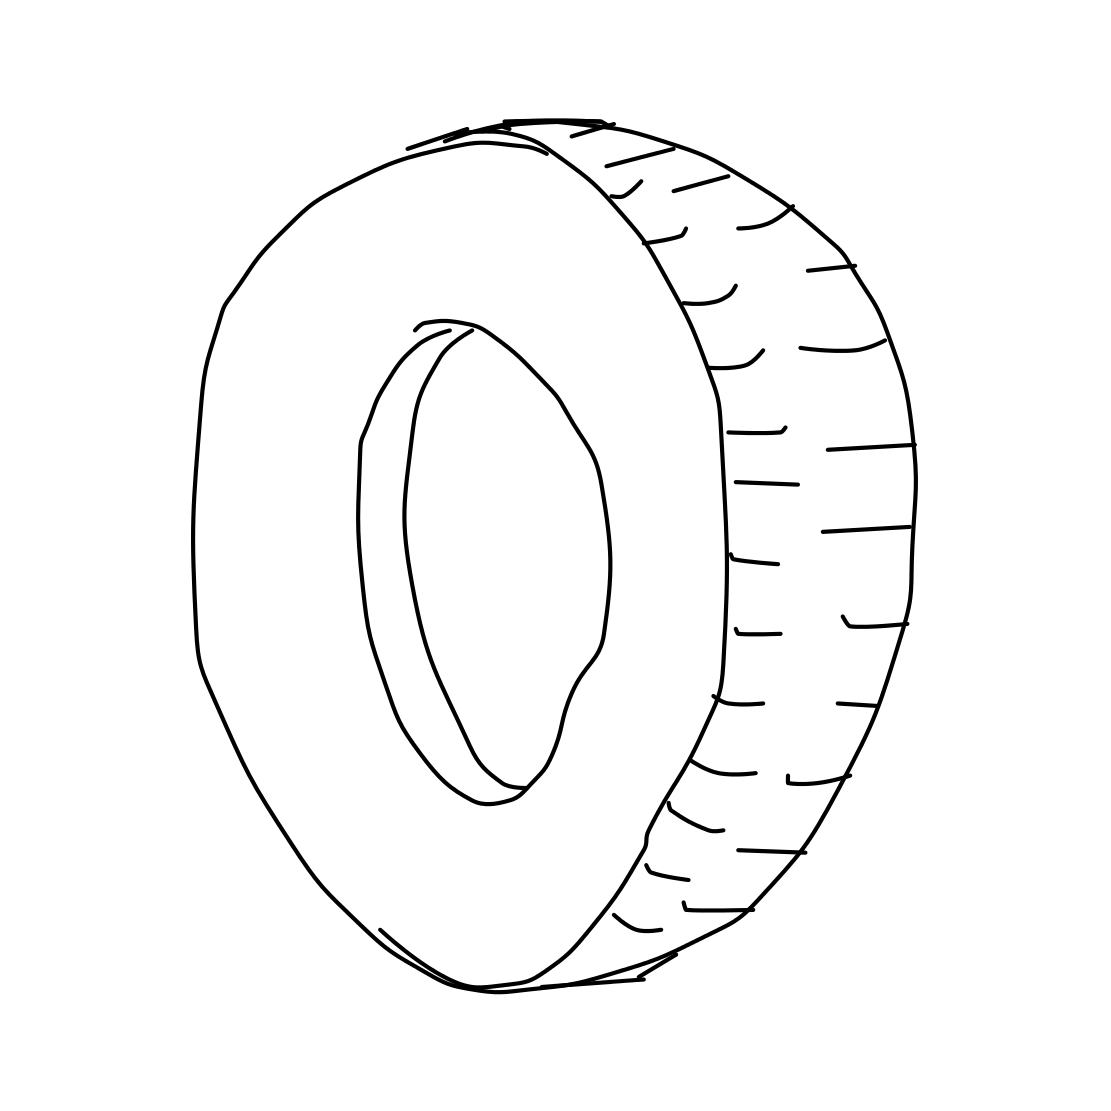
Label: tire